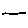
Label: line